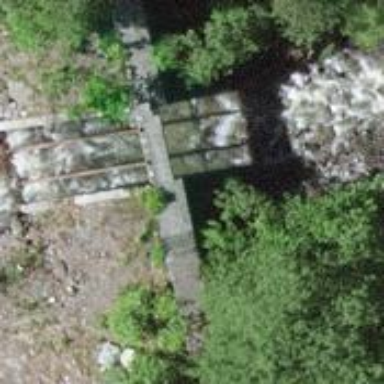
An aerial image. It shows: Check dam along waterway with retaining wall.